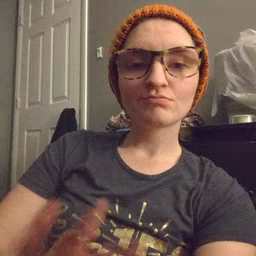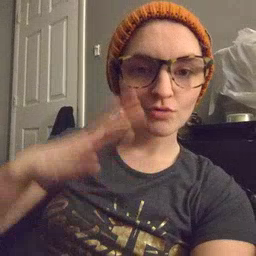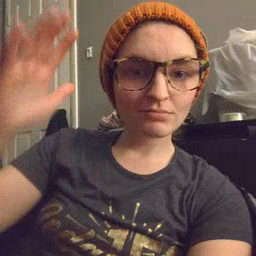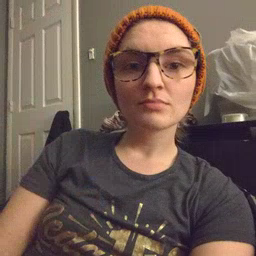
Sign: helicopter